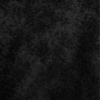
Label: not_dusty